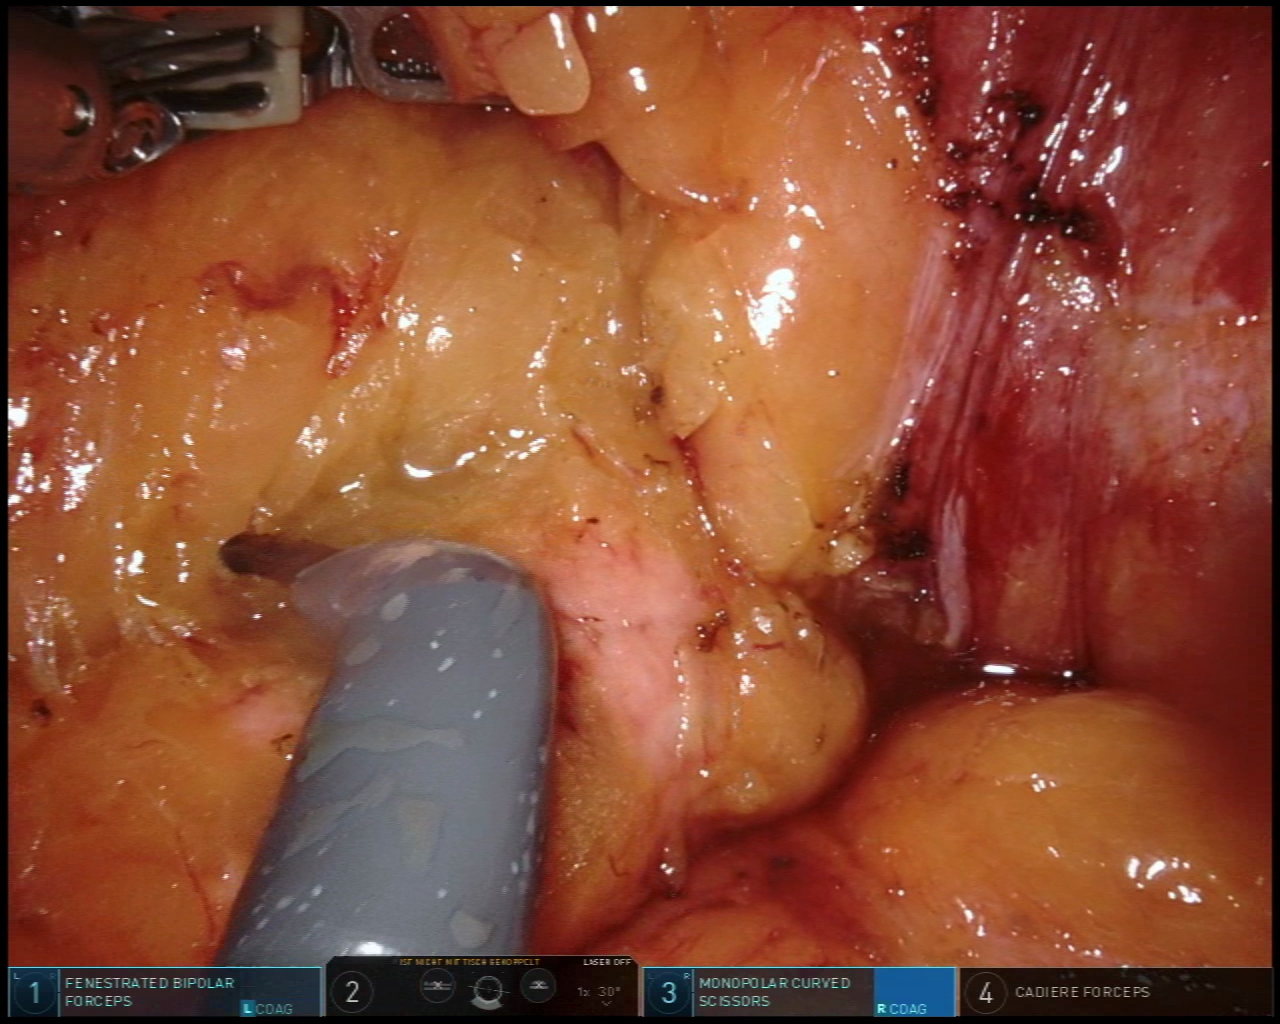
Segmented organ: pancreas
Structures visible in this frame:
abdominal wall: no
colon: no
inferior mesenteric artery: no
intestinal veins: no
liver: no
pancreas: yes
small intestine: no
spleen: no
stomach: no
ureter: no
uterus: no
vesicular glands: no